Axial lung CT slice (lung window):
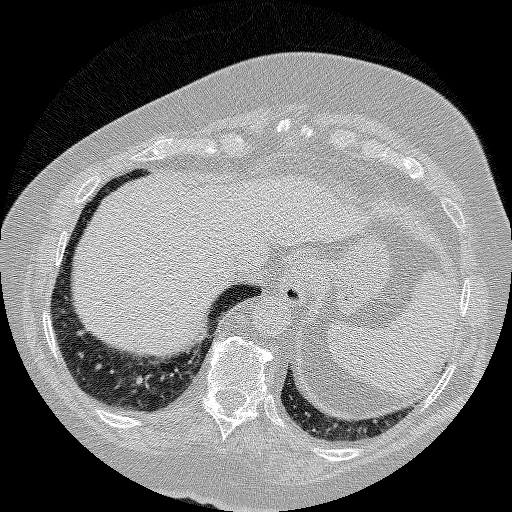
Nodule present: no